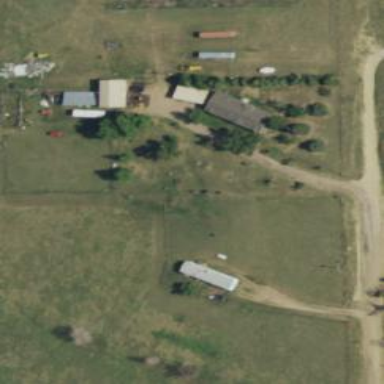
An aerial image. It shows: Driveway.